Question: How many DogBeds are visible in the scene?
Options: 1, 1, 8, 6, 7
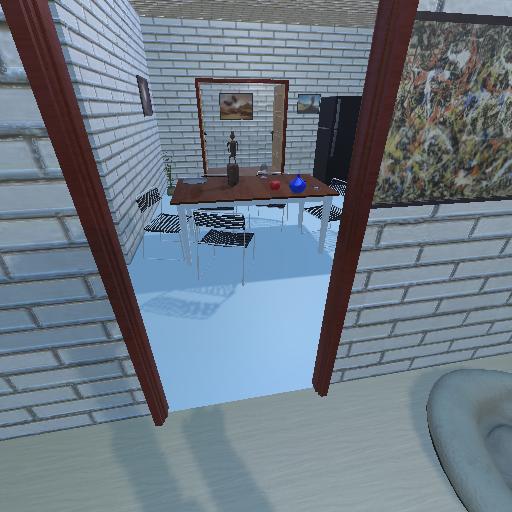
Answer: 1